Acute ischemic stroke brain MRI, CoRegistered space, volume 192x192x19, slice 10 of 19.
ADC (apparent diffusion coefficient): 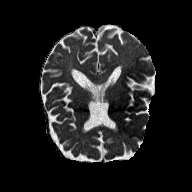
Tmax (time-to-maximum): 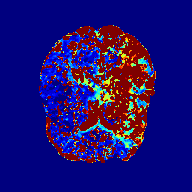
MTT (mean transit time): 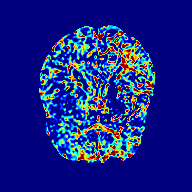
rCBF (relative cerebral blood flow): 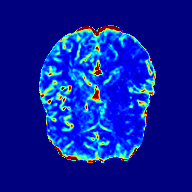
rCBV (relative cerebral blood volume): 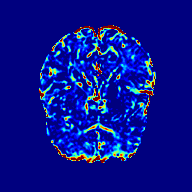
TTP (time-to-peak): 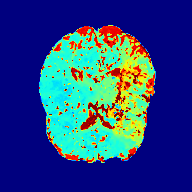
Final infarct lesion volume (90-day follow-up ground truth): 5179 voxels